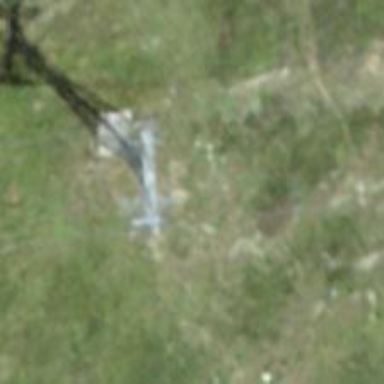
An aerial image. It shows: Pylon for aerialway.